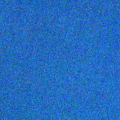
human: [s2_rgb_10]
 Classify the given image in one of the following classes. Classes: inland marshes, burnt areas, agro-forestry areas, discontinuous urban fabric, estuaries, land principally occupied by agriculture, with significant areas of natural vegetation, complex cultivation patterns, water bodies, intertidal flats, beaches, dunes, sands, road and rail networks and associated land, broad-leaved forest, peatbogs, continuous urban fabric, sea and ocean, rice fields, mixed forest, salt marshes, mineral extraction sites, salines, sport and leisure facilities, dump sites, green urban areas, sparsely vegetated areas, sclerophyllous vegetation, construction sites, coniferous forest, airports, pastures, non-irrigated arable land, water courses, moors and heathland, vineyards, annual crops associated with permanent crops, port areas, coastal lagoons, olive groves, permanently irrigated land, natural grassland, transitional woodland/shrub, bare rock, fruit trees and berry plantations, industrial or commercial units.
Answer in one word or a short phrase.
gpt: sea and ocean